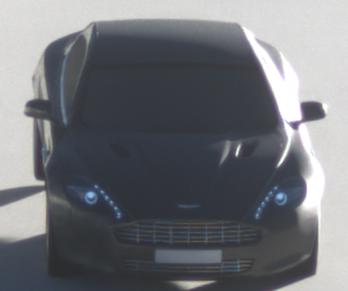
Make: Aston Martin
Model: Rapide
Detailed model: Rapide
Model produced from: 2010/03
Model produced until: 2013/07
Doors: 5
Color: gray
Road condition: dry road
Daytime: sunrise or sunset
Contrast: high contrast